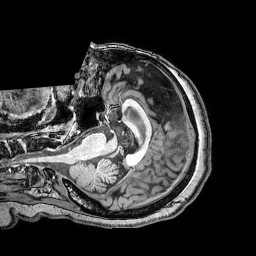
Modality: T1w
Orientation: axial
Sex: female
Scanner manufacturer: philips
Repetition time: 0.008253 s
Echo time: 0.00378 s